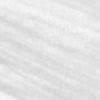
Label: change